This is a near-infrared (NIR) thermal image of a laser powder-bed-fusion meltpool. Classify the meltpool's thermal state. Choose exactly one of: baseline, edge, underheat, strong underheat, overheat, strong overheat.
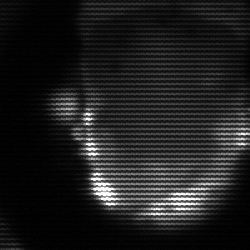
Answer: baseline